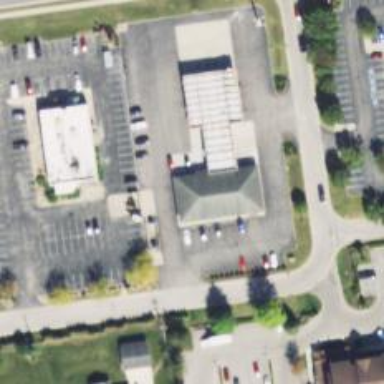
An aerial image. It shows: Post office.